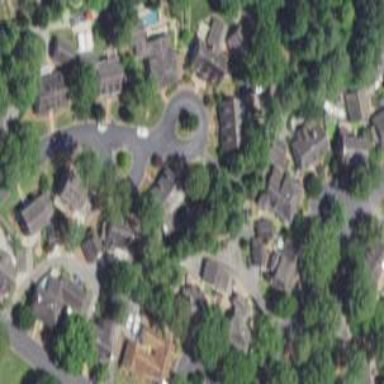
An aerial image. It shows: Residential neighbourhood.